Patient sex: F
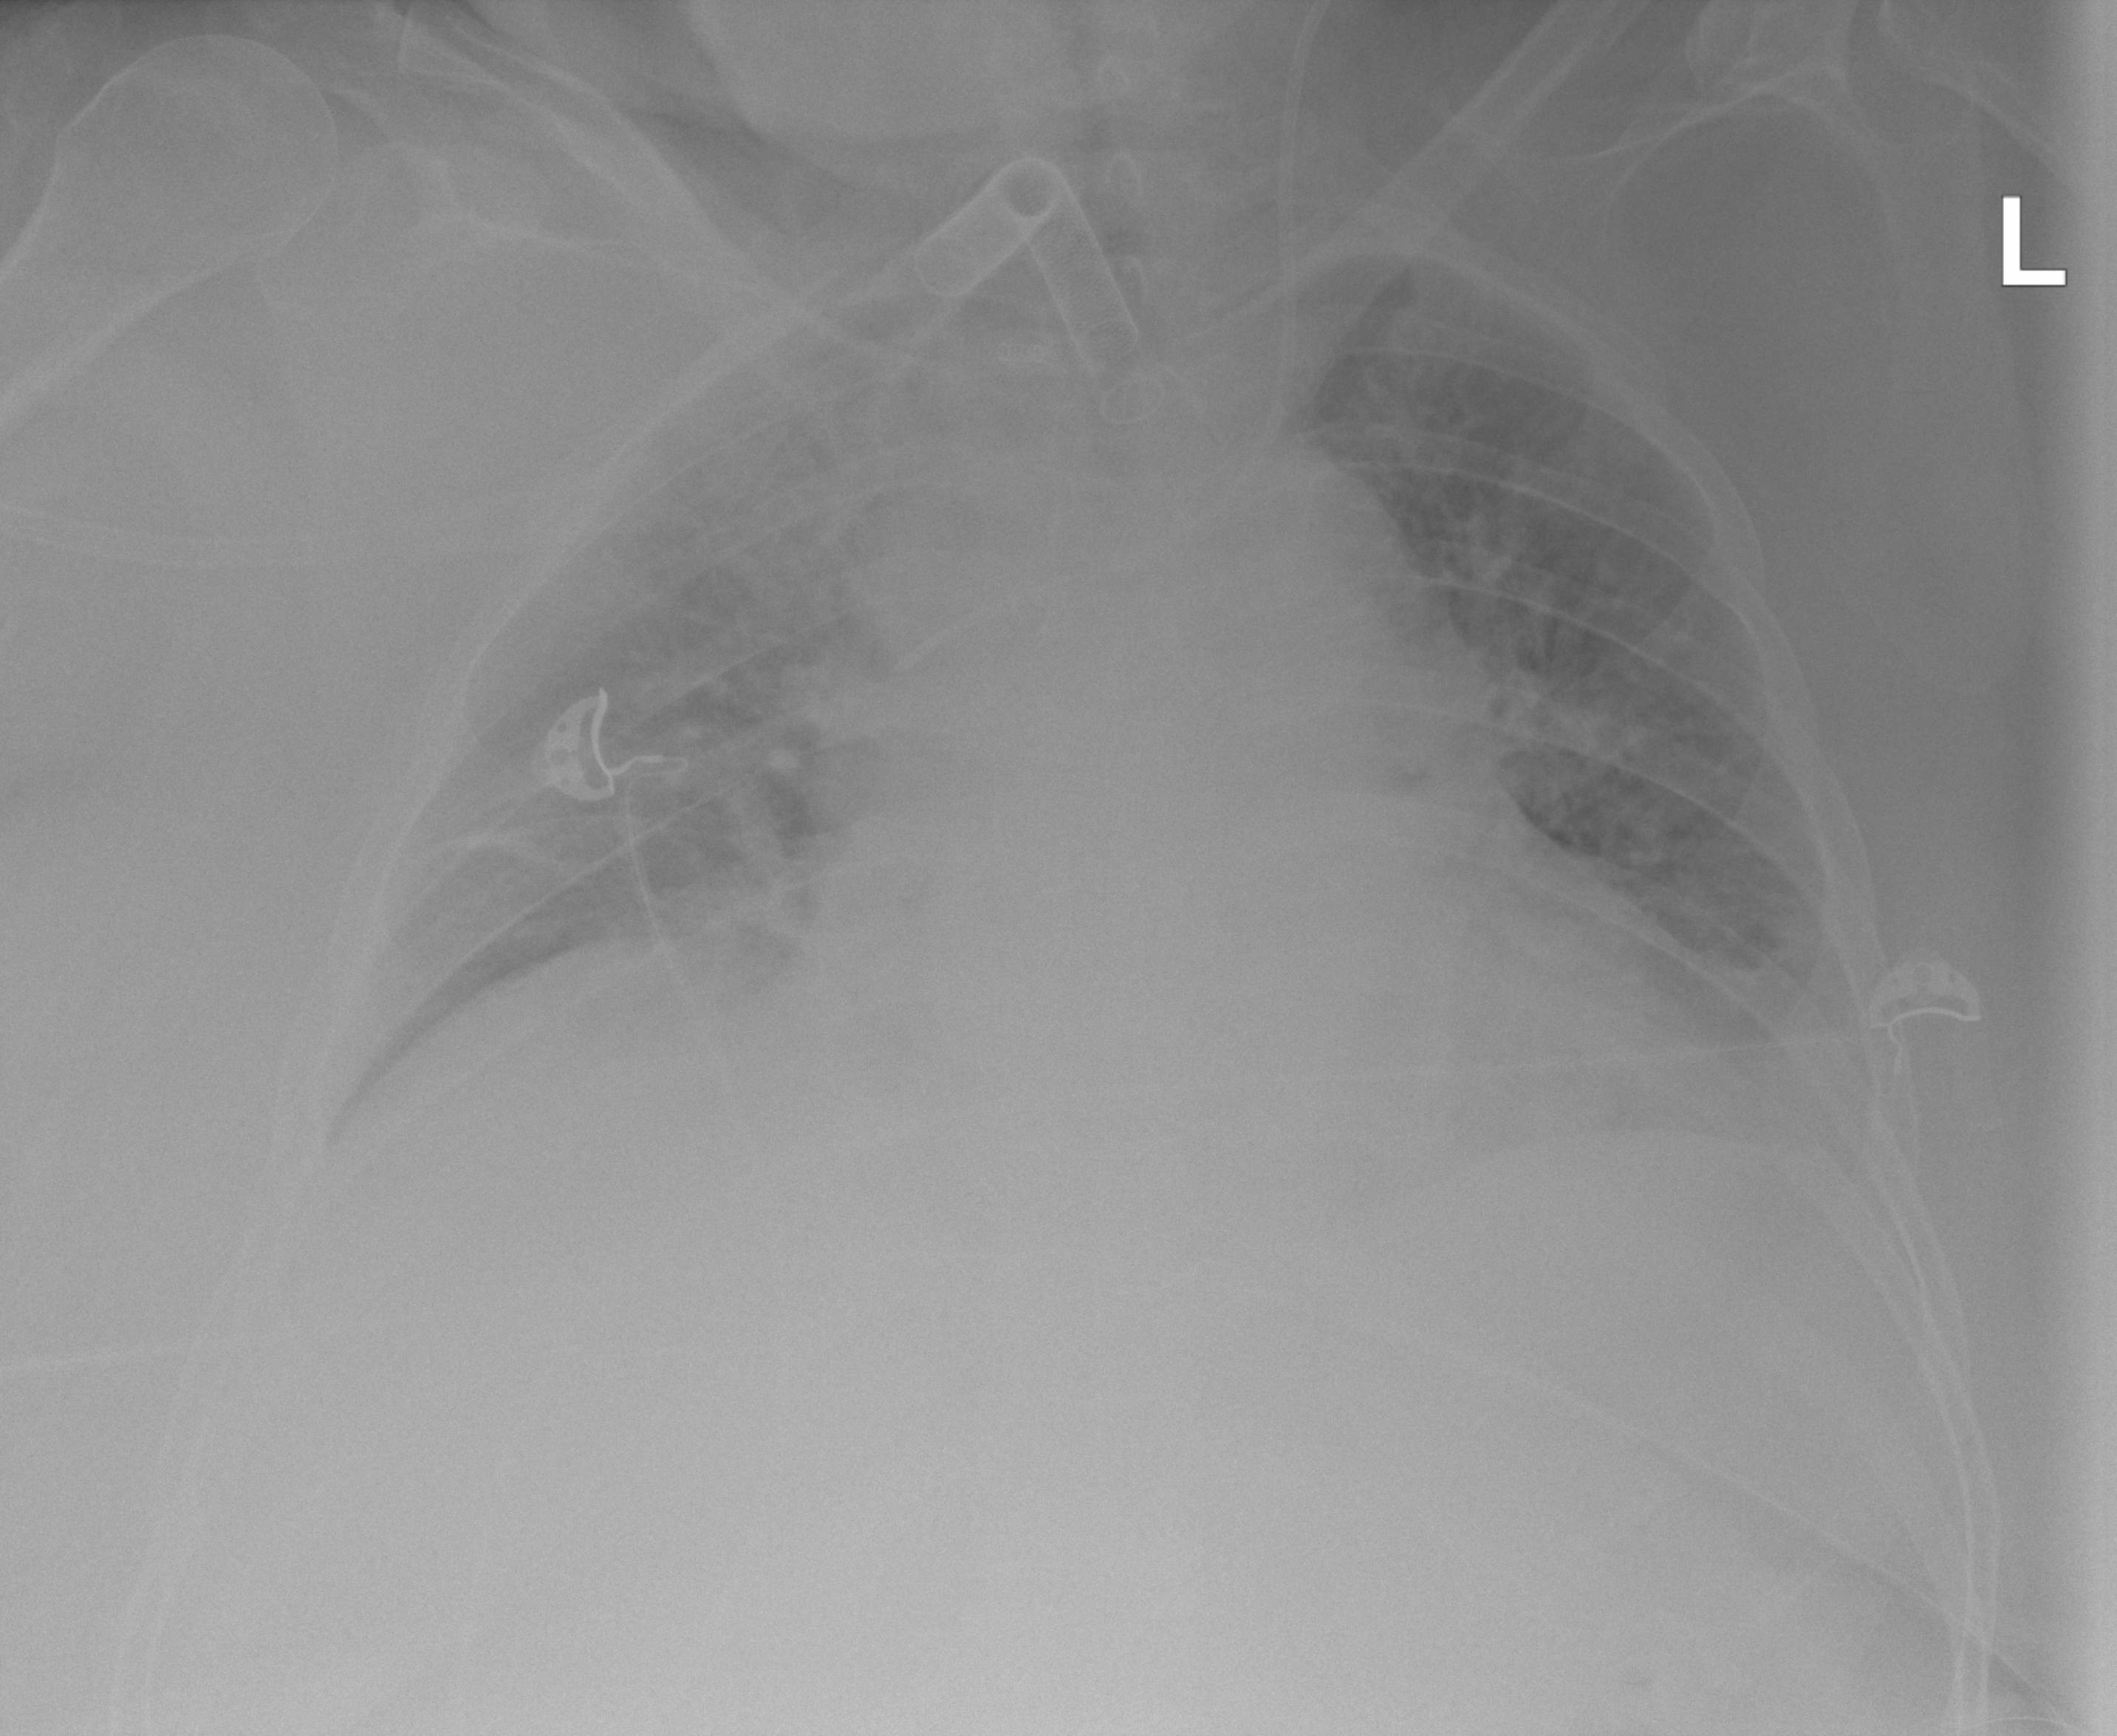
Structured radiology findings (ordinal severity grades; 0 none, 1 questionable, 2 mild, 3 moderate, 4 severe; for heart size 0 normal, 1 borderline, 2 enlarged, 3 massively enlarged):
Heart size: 2
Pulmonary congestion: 2
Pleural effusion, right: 0
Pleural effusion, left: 2
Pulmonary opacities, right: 3
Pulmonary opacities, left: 2
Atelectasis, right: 2
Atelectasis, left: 0